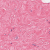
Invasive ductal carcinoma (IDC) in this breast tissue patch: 0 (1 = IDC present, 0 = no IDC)